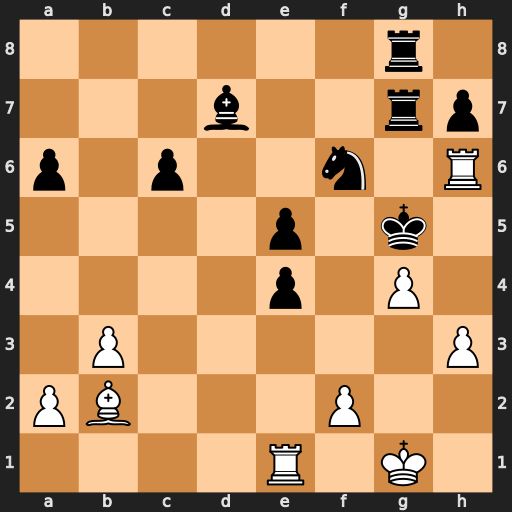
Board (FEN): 6r1/3b2rp/p1p2n1R/4p1k1/4p1P1/1P5P/PB3P2/4R1K1
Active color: w
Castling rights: -
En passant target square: -
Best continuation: Bc1+ e3 Bxe3#